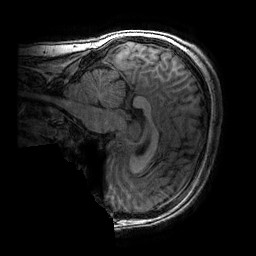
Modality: T1w
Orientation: sagittal
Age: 14
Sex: male
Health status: ill
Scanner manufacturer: ge
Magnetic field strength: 3 T
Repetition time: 0.007664 s
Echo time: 0.00342 s